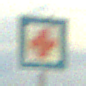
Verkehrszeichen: ErsteHilfe
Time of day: SunriseSunset
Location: Outdoor (Nature)
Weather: PartlyCloudy
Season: NotSpecified
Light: Natural